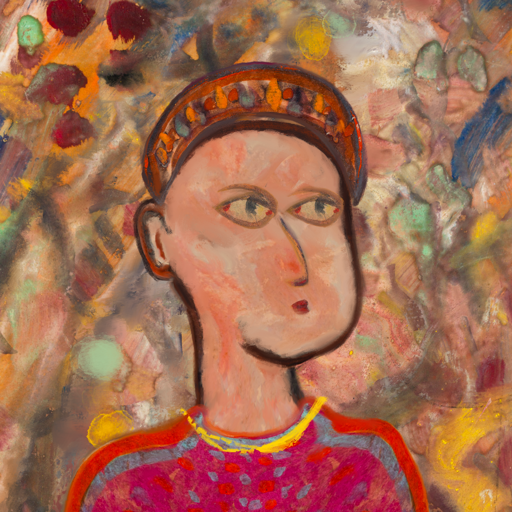
Background: Mother_And_Son_Mother, Head And Neck Side: Roy_Bahadur, Face Side: GypsyMother, Bust: Sisters, Hair Side: Blank, Head Accessory: Hypocrite, Second Necklace: Blank, Necklace: Irani_1, Baby: Blank